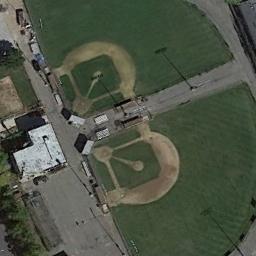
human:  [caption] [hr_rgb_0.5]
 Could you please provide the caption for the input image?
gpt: The baseball field is surrounded by neat rows of small houses .

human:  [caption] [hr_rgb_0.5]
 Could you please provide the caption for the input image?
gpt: The two baseball diamonds are in both side of a road .

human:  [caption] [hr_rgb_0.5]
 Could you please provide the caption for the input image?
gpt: There are two baseball diamonds in the grass surrounded by the houses and roads .

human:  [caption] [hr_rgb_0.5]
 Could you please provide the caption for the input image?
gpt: Two adjacent baseball diamonds make up a semicircle while some roads and some houses beside .

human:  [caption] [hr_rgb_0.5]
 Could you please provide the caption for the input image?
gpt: One house is next to two baseball diamonds .